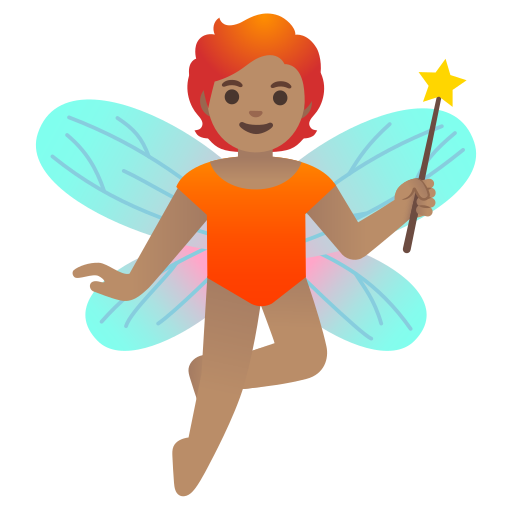
Emoji: 🧚🏽